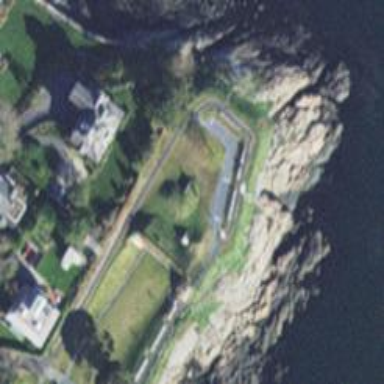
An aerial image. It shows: Historic fort.